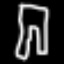
Label: pants